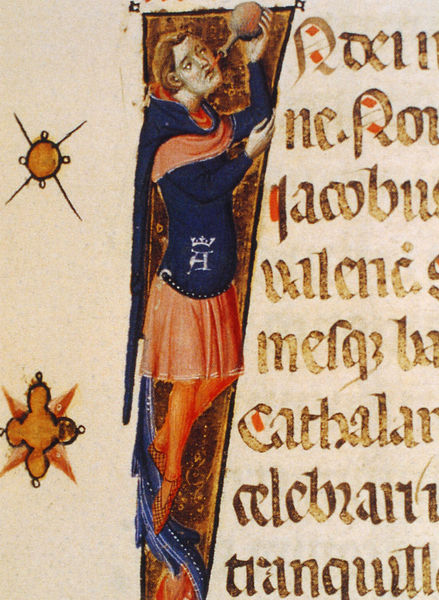
Titel: Llibre Verd de Barcelona
Institution: Barcelona, Arxiu Històric de la Ciutat de Barcelona
Schlagwörter: blau, hand, mann, umhang, wasser, ausschnitt, getränk, mund, orange, zeichnung, rot, rock, flasche, trinken, trinkend, bibel, hände, gold, mantel, krone, locken, krug, schrift, schuhe, farben, könig, wein, detail, verzierung, strümpfe, gefäß, buch, spanisch, sterne, seite, illustration, text, buchstaben, initiale, wappen, jüngling, flüssigkeit, mittelalter, kolben, emblem, bauchig, kapuze, latein, aufsteigen, durst, trank, schütten, buchmalerei, trinkflasche, manuskript, kodex, spitze schuhe, a